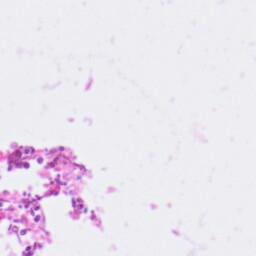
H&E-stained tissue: Pancreatic